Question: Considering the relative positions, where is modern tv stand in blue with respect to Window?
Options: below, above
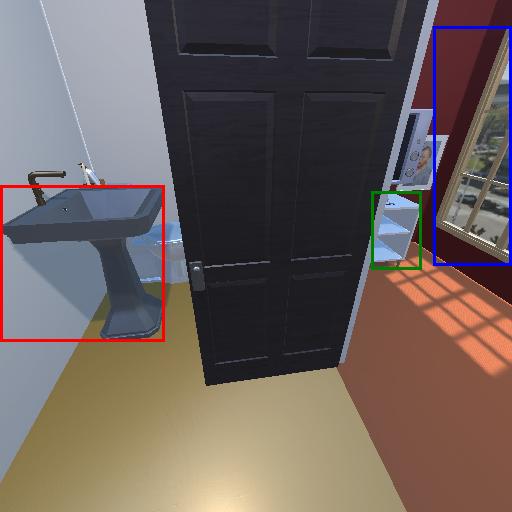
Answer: below